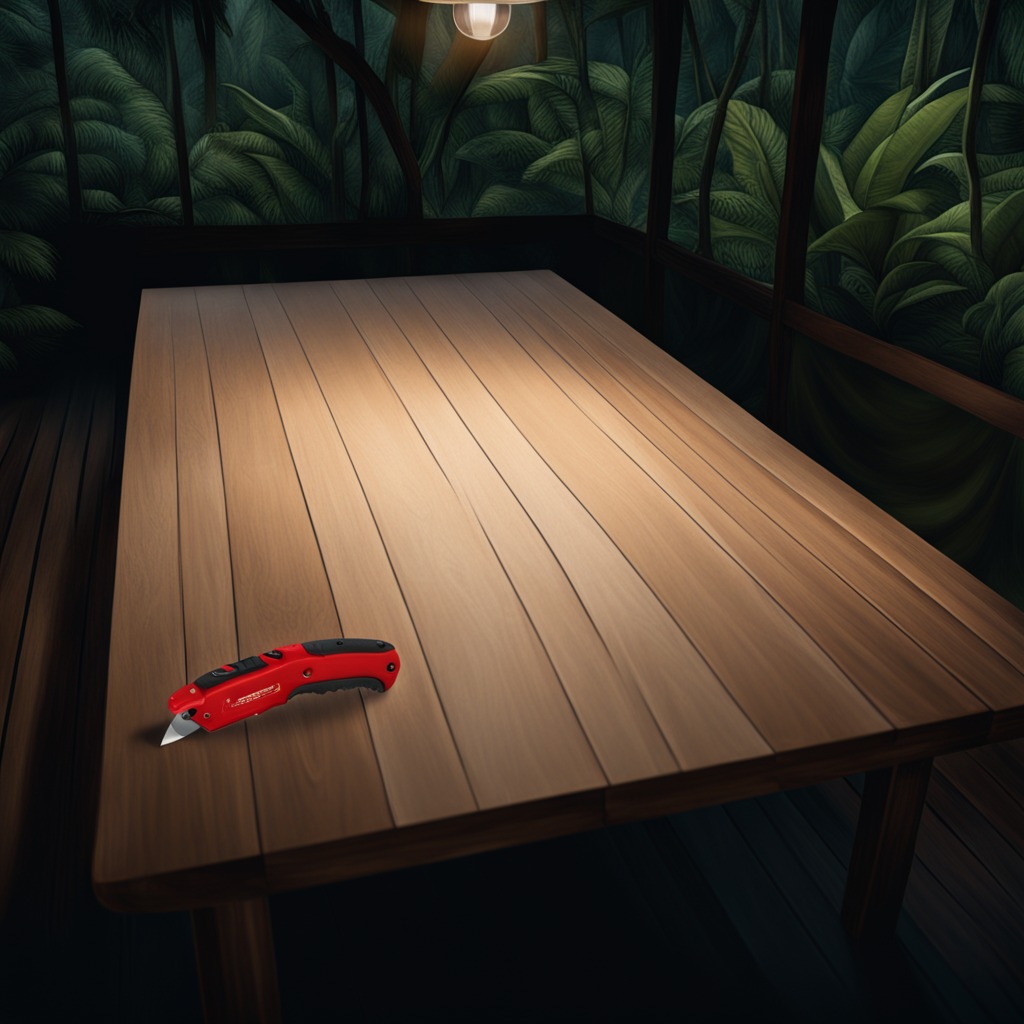
A utility knife lying on a wooden table in a jungle field workshop tent at night with soft shadows.